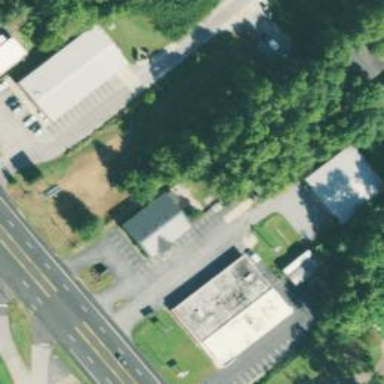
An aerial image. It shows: Veterinary facility.